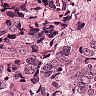
Metastatic tissue present: yes